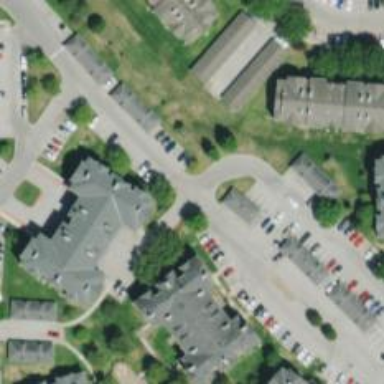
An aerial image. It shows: Living street.